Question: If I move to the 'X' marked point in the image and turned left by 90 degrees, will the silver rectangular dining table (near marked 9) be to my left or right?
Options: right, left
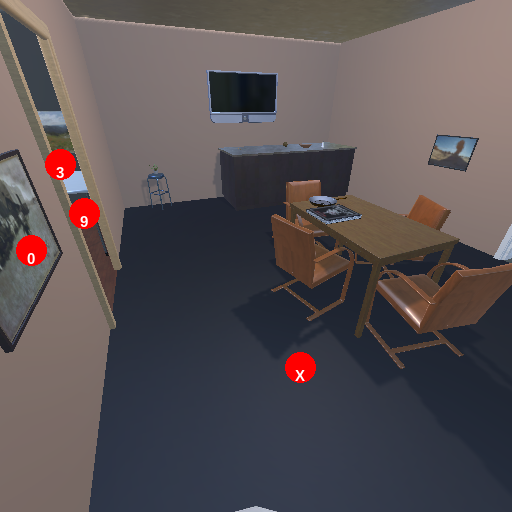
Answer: right